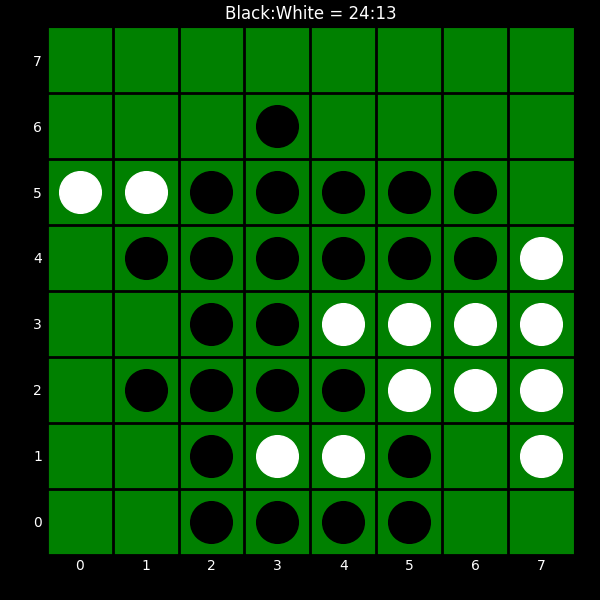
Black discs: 24
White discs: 13